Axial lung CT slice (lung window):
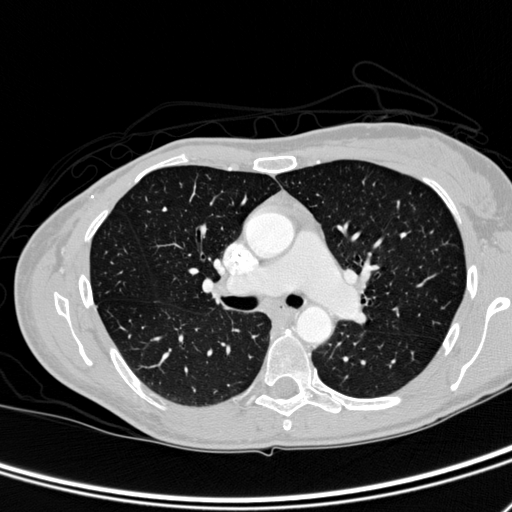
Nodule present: no